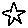
Label: star